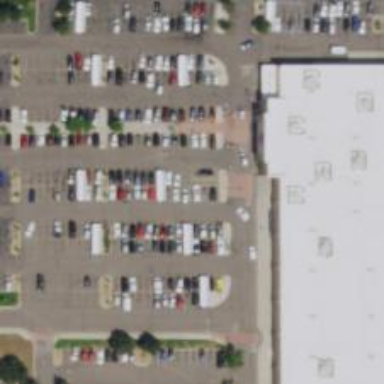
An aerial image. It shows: Parking space.